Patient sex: M
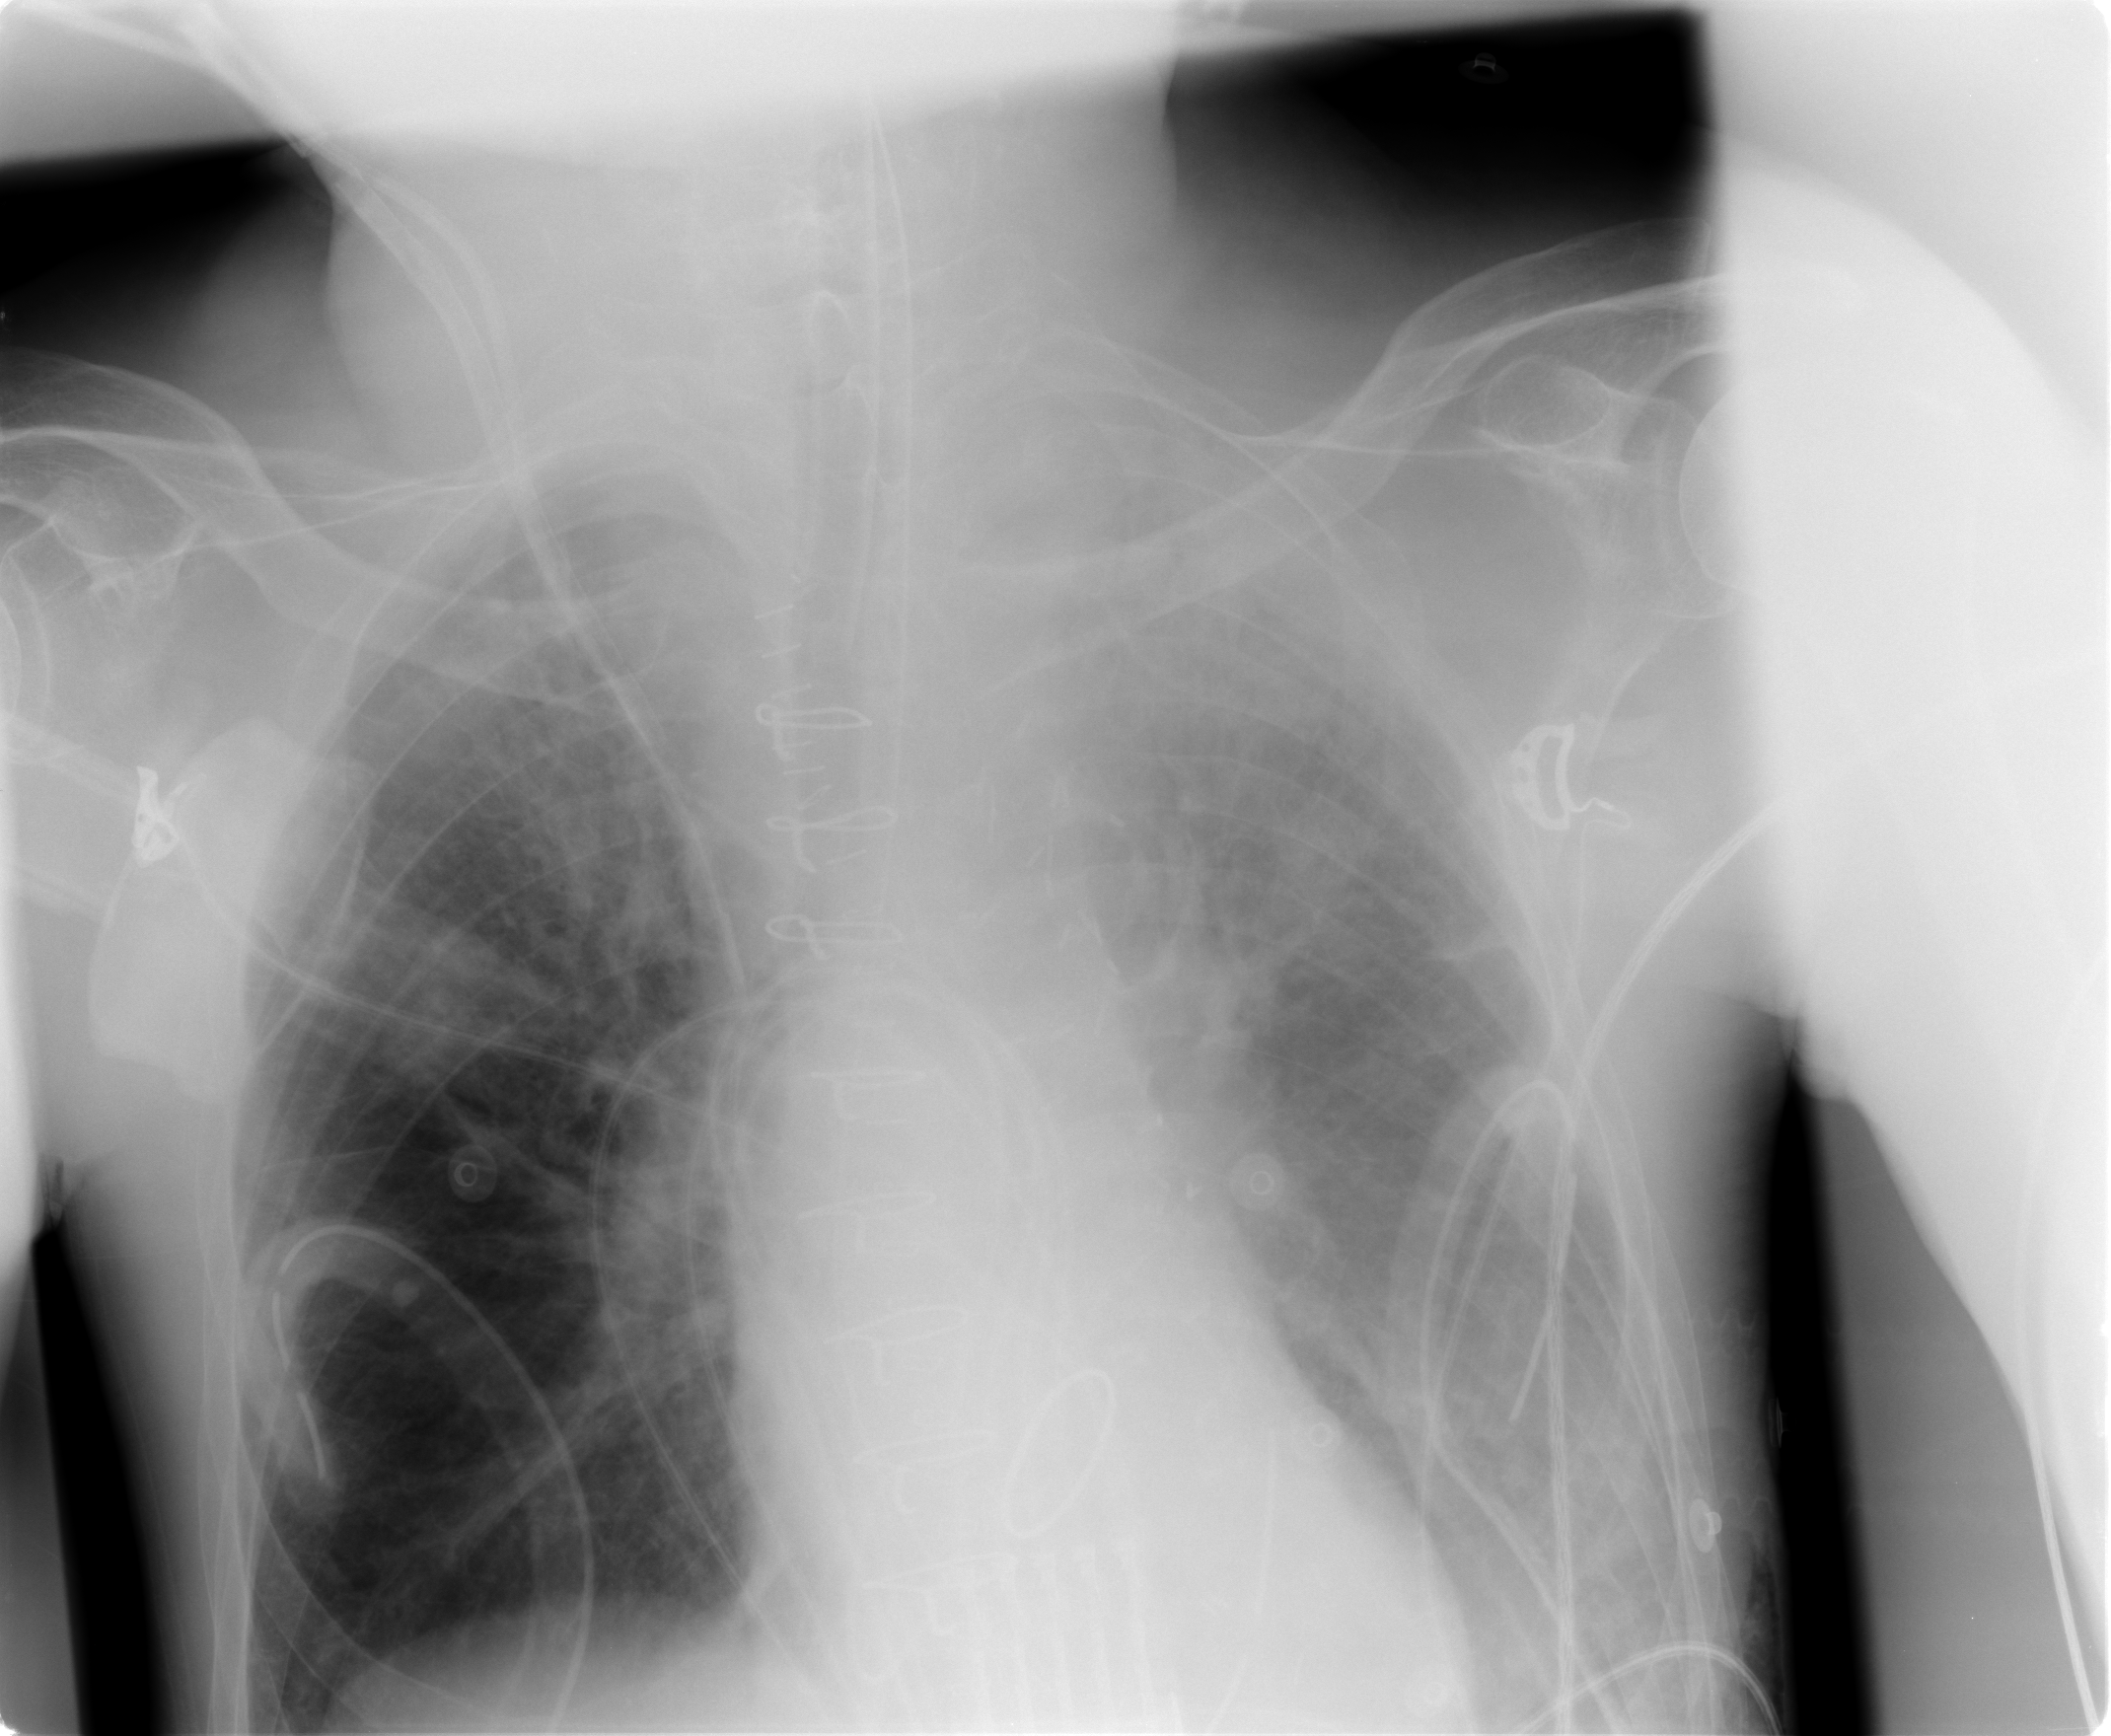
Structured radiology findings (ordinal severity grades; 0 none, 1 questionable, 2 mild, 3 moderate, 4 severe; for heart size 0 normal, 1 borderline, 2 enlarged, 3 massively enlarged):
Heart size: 0
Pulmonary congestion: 2
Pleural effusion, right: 0
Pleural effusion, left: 1
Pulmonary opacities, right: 0
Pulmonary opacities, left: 2
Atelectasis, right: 2
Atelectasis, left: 2